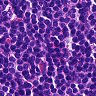
Metastatic tissue present: no